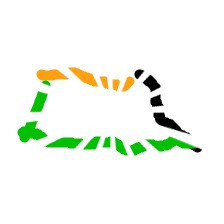
Shape: trapezoid